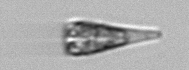
Label: Licmophora